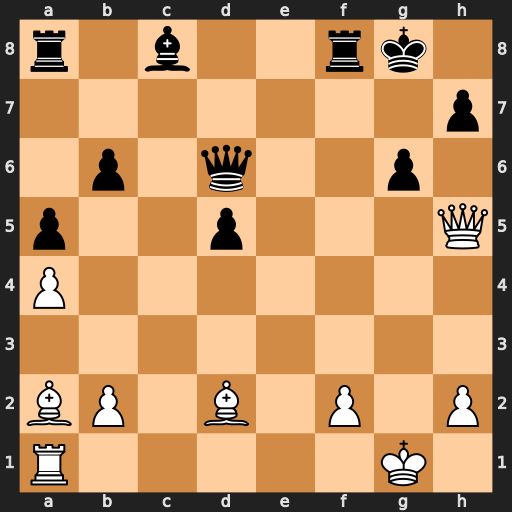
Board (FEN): r1b2rk1/7p/1p1q2p1/p2p3Q/P7/8/BP1B1P1P/R5K1
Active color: w
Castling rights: -
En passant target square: -
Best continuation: Qxd5+ Qxd5 Bxd5+ Be6 Bxe6+